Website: walmart
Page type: cart
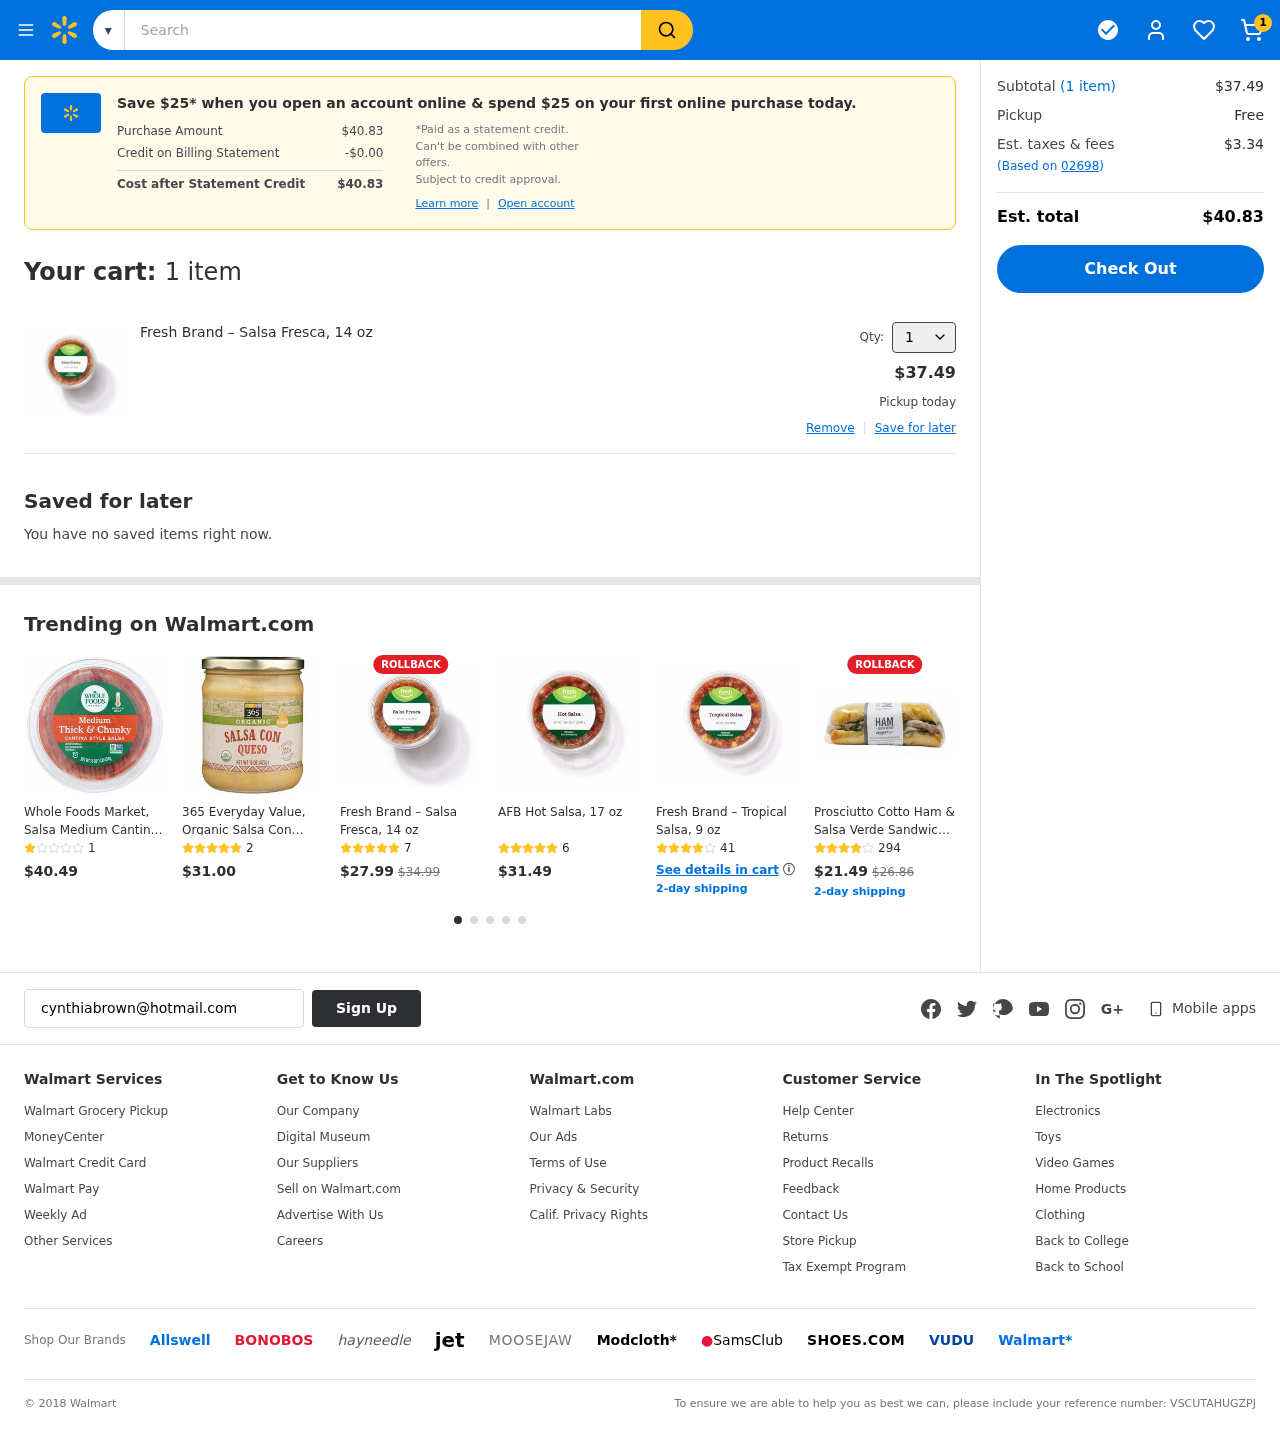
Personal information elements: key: PII_EMAIL
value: cynthiabrown@hotmail.com
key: PII_POSTCODE
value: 02698
Product elements: key: PRODUCT1_NAME
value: Fresh Brand – Salsa Fresca, 14 oz
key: PRODUCT1_PRICE
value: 37.49
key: PRODUCT1_QUANTITY
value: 1
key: PRODUCT2_NAME
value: Whole Foods Market, Salsa Medium Cantina Style, 16 Ounce
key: PRODUCT2_NUM_RATINGS
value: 1
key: PRODUCT2_PRICE
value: $40.49
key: PRODUCT3_NAME
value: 365 Everyday Value, Organic Salsa Con Queso, 15 Oz
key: PRODUCT3_NUM_RATINGS
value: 2
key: PRODUCT3_PRICE
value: $31.00
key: PRODUCT4_NAME
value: Fresh Brand – Salsa Fresca, 14 oz
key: PRODUCT4_NUM_RATINGS
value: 7
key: PRODUCT4_PRICE
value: $27.99
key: PRODUCT4_ORIGINAL_PRICE
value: $34.99
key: PRODUCT5_NAME
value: AFB Hot Salsa, 17 oz
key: PRODUCT5_NUM_RATINGS
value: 6
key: PRODUCT5_PRICE
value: $31.49
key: PRODUCT6_NAME
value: Fresh Brand – Tropical Salsa, 9 oz
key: PRODUCT6_NUM_RATINGS
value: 41
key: PRODUCT7_NAME
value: Prosciutto Cotto Ham & Salsa Verde Sandwich, 9.63 oz
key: PRODUCT7_NUM_RATINGS
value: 294
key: PRODUCT7_PRICE
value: $21.49
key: PRODUCT7_ORIGINAL_PRICE
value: $26.86
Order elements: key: ORDER_NUM_ITEMS
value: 1
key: ORDER_TOTAL
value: $40.83
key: ORDER_NUM_ITEMS
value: (1 item)
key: ORDER_NUM_ITEMS
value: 1 item
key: ORDER_SUBTOTAL
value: $37.49
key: ORDER_TAX
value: $3.34
Search elements: key: HEADER_SEARCH
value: Search